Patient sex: M
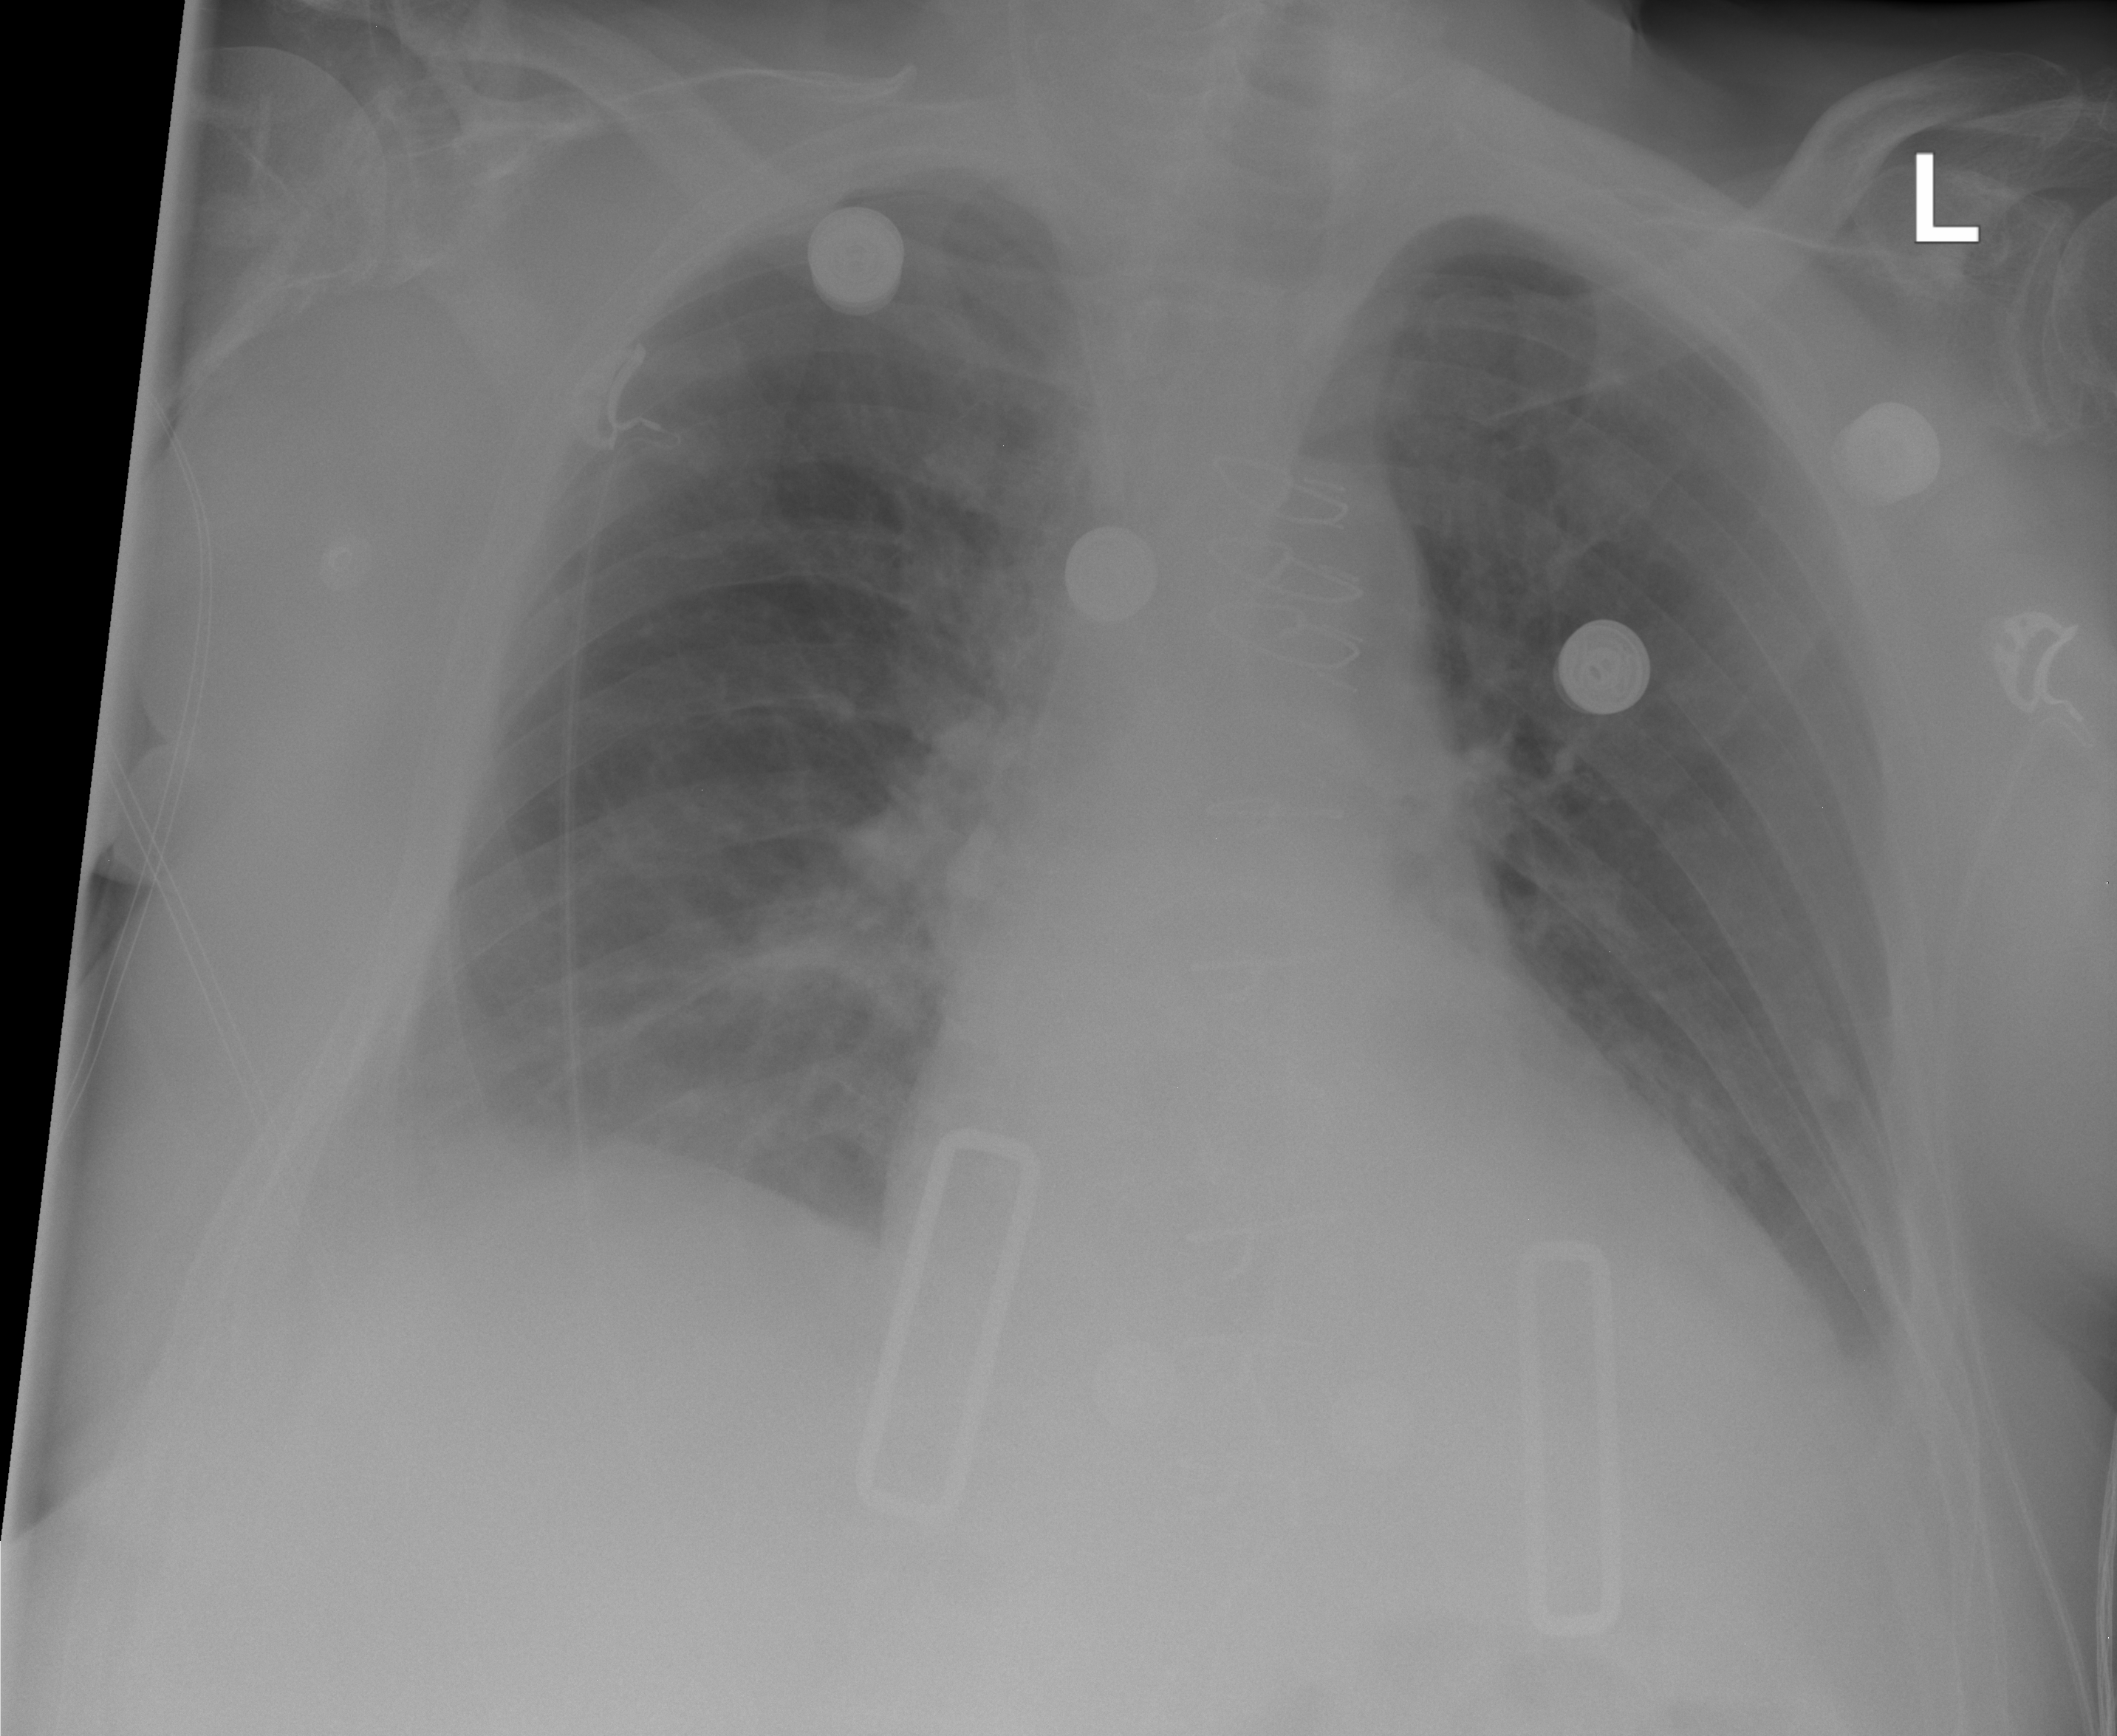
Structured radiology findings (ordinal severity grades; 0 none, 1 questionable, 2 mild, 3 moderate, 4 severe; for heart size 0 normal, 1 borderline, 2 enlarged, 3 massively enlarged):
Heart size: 1
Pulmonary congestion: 0
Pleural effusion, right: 0
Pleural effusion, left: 1
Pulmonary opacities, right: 0
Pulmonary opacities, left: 0
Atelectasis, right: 2
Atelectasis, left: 2